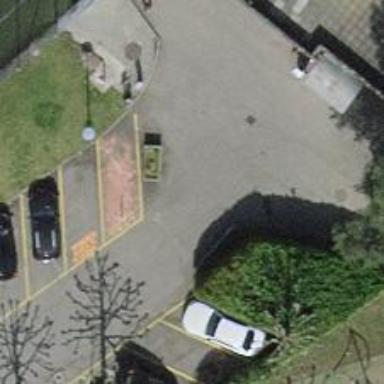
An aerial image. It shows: Bollard.